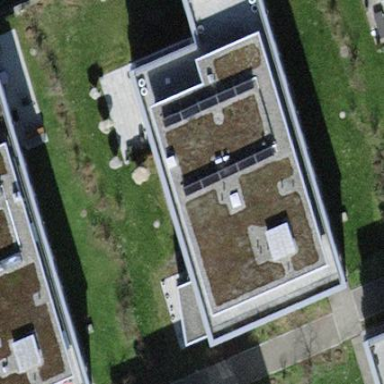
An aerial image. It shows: Flat-roofed building.